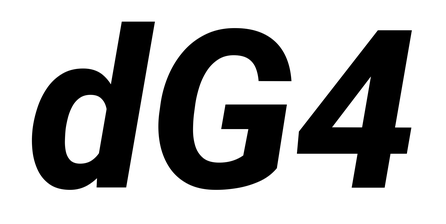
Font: Roboto-Italic_ExtraBold_Italic